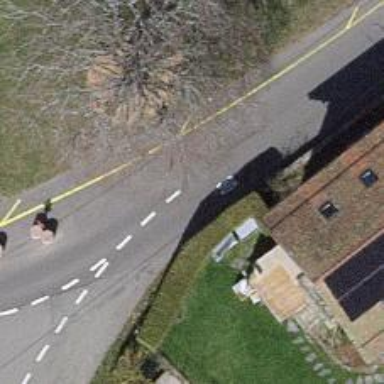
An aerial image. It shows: Residential road with asphalt surface.